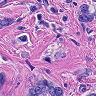
Metastatic tissue present: yes